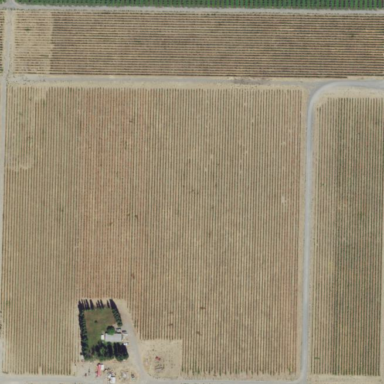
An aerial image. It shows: Vineyard where grapes are grown.